Question: I want to use fill between or whatever necesary to colour instead of plotting points in this figure. Basically substitute the dots by a continuos band of colour. How may I achieve this?

The relevant code is the following (the points can be thought as three sets of experimental data, which more or less they are)
'''
import matplotlib.pyplot as plt
from matplotlib.ticker import MaxNLocator
from pylab import figure, show
plt.rc('text', usetex=True)
plt.rc('font', family='serif')
fig = figure()
ax = fig.add_subplot(111)
p1, = ax.plot(x_124,y_124,'o')
p2, = ax.plot(x_125,y_125,'o')
p3, = ax.plot(x_126,y_126,'o')
xmax=max(x_124+x_125+x_126)
xmin=min(x_124+x_125+x_126)
ymax=max(y_124+y_125+y_126)
ymin=min(y_124+y_125+y_126)
plt.title('Escenario $m_{h}^{\mathrm{max}}$')
plt.ticklabel_format(style='sci',scilimits=(0,0),axis='both')
ax.xaxis.set_major_locator(MaxNLocator(12))
ax.yaxis.set_major_locator(MaxNLocator(12))
plt.xlim(0.96*xmin,1.04*xmax)
plt.ylim(0.96*ymin,1.04*ymax)
plt.legend(['$m_h$ = 124 GeV','$m_h$ = 125 GeV','$m_h$ = 126 GeV'],numpoints=1,loc=0)
plt.xlabel('M3SQ / GeV')
plt.ylabel('M3SU / GeV')
ax.grid()
show()
'''
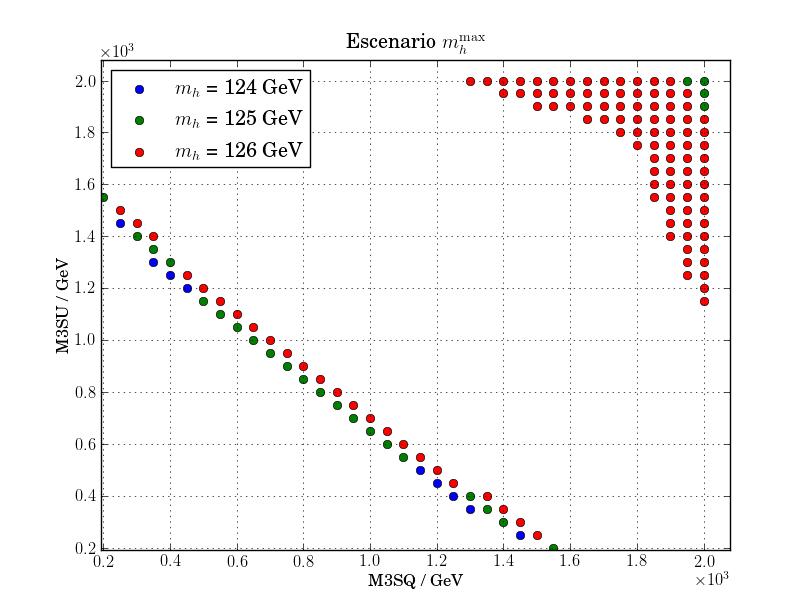
Answer: I know this is an incomplete answer and there should be a more elegant way to do this. But it should work as a quick and dirty method, at least for the top-right corner of your figure.
For each m_h,
- - -
By doing this way, of course, you have to decide how to connect between different "band of continuous colors" such as the red and green at the top right corner.
With the given amount of "dots" in your plot, this method does not work for the set of points in the middle (those that go roughly from y=1.6 to x=1.6 in your figure). This is because you cannot construct a band from a series of one-dimensional dots. You need more samples.